Question: I have the fallowing setup in code-blocks:

I have "Program" (the highlighted project) selected to depend on "ProgramLibrary" by doing
1. Right click "Program" and selecting "Properties..."
2. Under "Project Settings" selecting "Project's Dependancies..."
3. Checking "ProjectLibrary" in the box that appears.
I have saved the workspace. I can open it by double clicking it, and it'll appear with both projects open already. It will only compile the Active project. However, I can go through both projects and compile each individually for my desired goal.
According to <URL>'s documentation, it should compile all projects contained in the workspace.
> Use the menu "Build->Build workspace" to build a workspace (i.e. all the projects contained in it).
I'm compiling the workspace with "Build->Build workspace", (as stated) and have also tried compiling by right clicking in explorer, with no difference.
Current directory tree is
'''
\Project.workspace
\ProgramLibrary \ProgramLibrary.cbp
\ProgramLibrary.depend
\ProgramLibrary.layout
\ProgramLibrary.h
\ProgramLibrary.cpp
\Program \Program.cbp
\Program.depend
\Program.layout
\Program.cpp
\dist \ProgramLibrary.dll.a
\ProgramLibrary.dll
\Program.exe
'''
And, to verify that both projects are in the workspace, here's the workspace file:
'''
<?xml version="1.0" encoding="UTF-8" standalone="yes" ?>
<CodeBlocks_workspace_file>
<Workspace title="Program">
<Project filename="ProgramLibrary/ProgramLibrary.cbp" />
<Project filename="Program/Program.cbp" active="1">
<Depends filename="ProgramLibrary/ProgramLibrary.cbp" />
</Project>
</Workspace>
</CodeBlocks_workspace_file>
'''
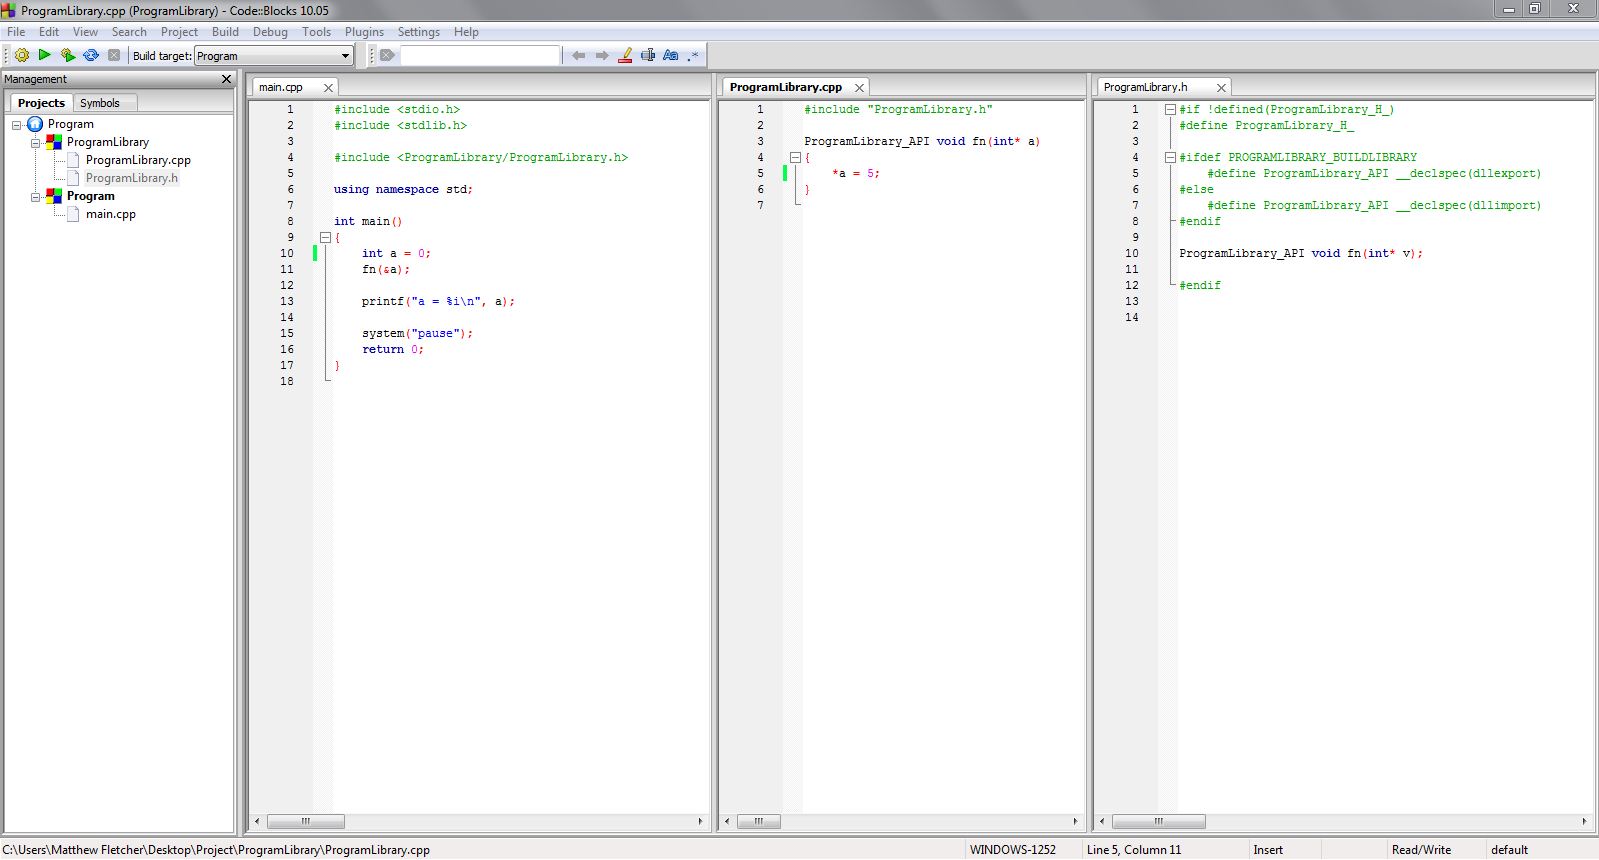
Answer: Answer: Upgrade to CodeBlocks 12.11